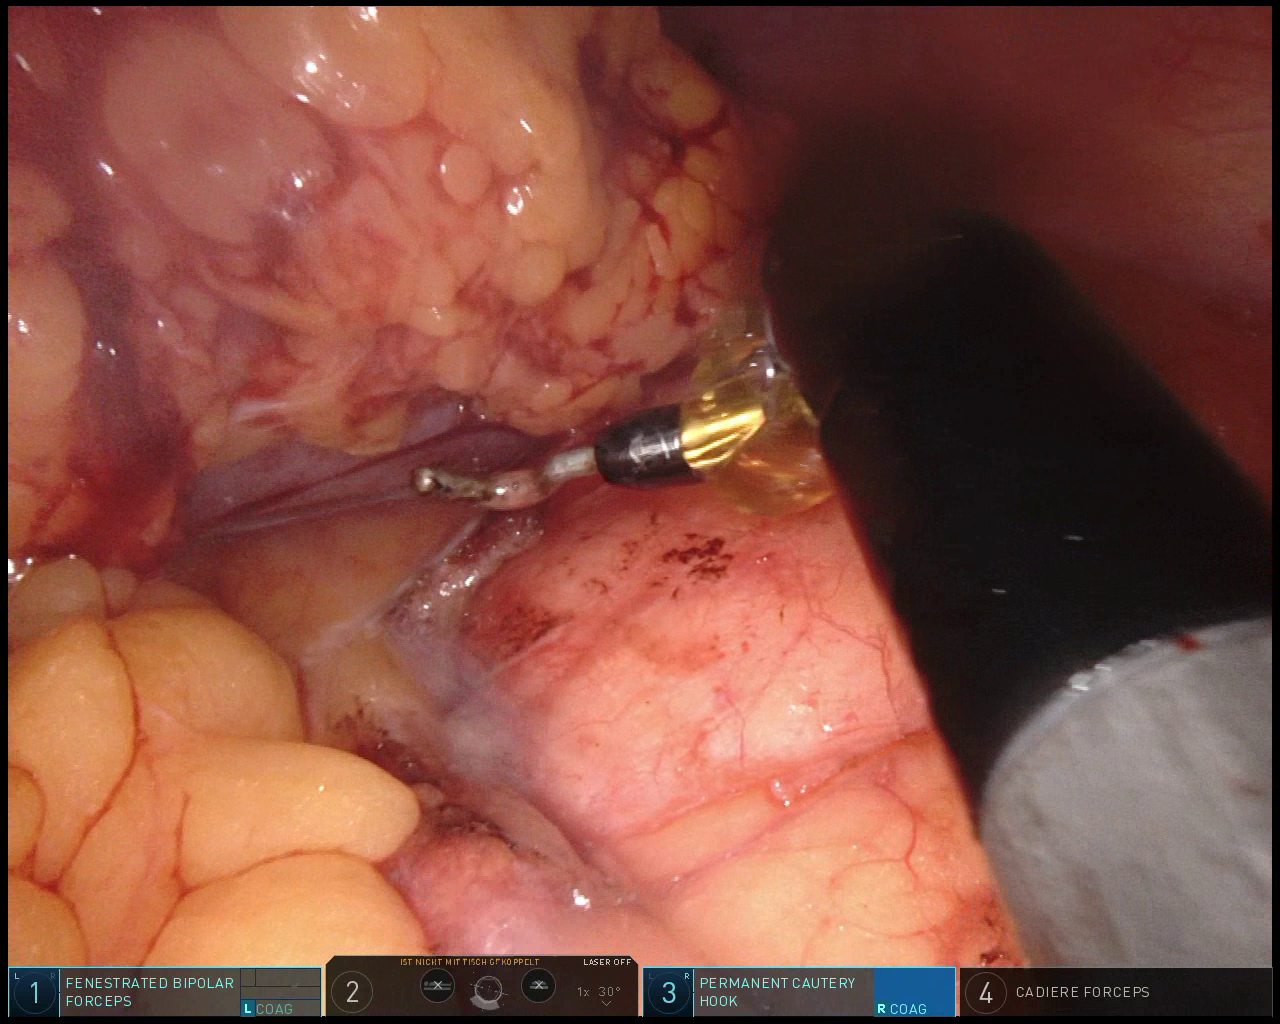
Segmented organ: spleen
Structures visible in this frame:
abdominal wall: yes
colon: yes
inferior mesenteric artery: no
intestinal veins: no
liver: no
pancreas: no
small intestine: no
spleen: yes
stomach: no
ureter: no
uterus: no
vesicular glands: no